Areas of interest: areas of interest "Toll Station"
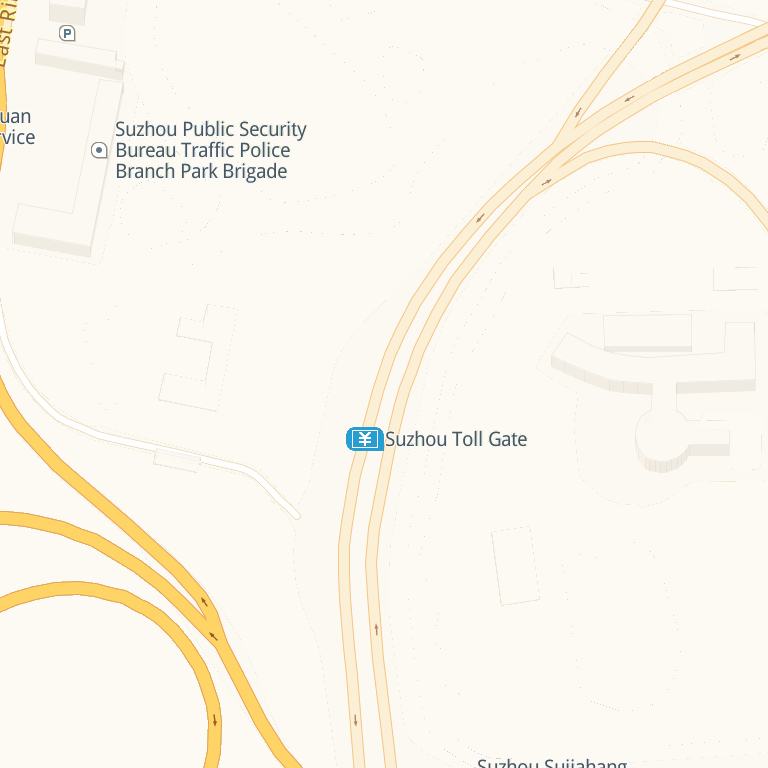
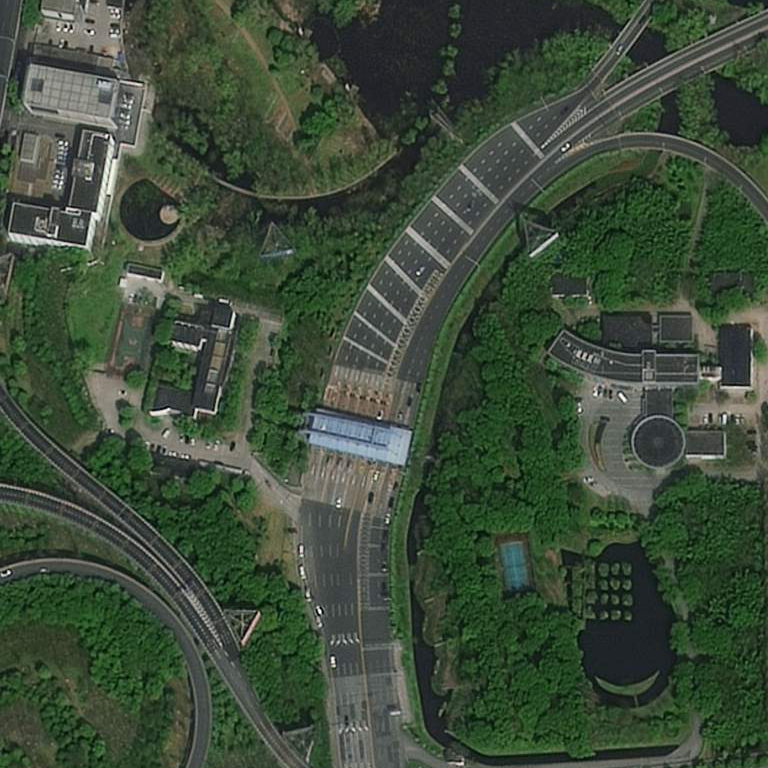